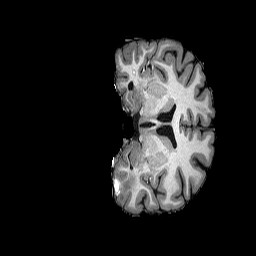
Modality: T1w
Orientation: coronal
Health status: ill